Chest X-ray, AP view. Patient: 67 years old, sex M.
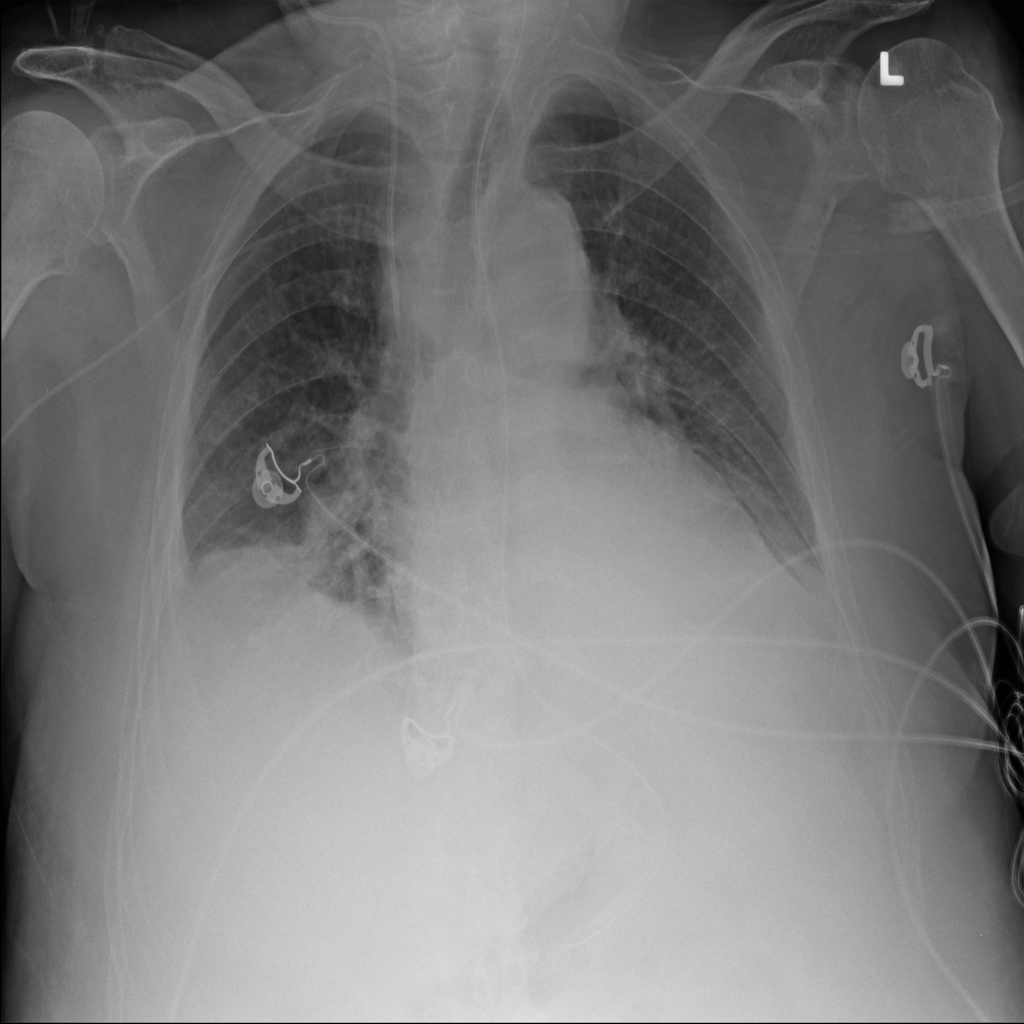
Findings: Infiltration